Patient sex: F
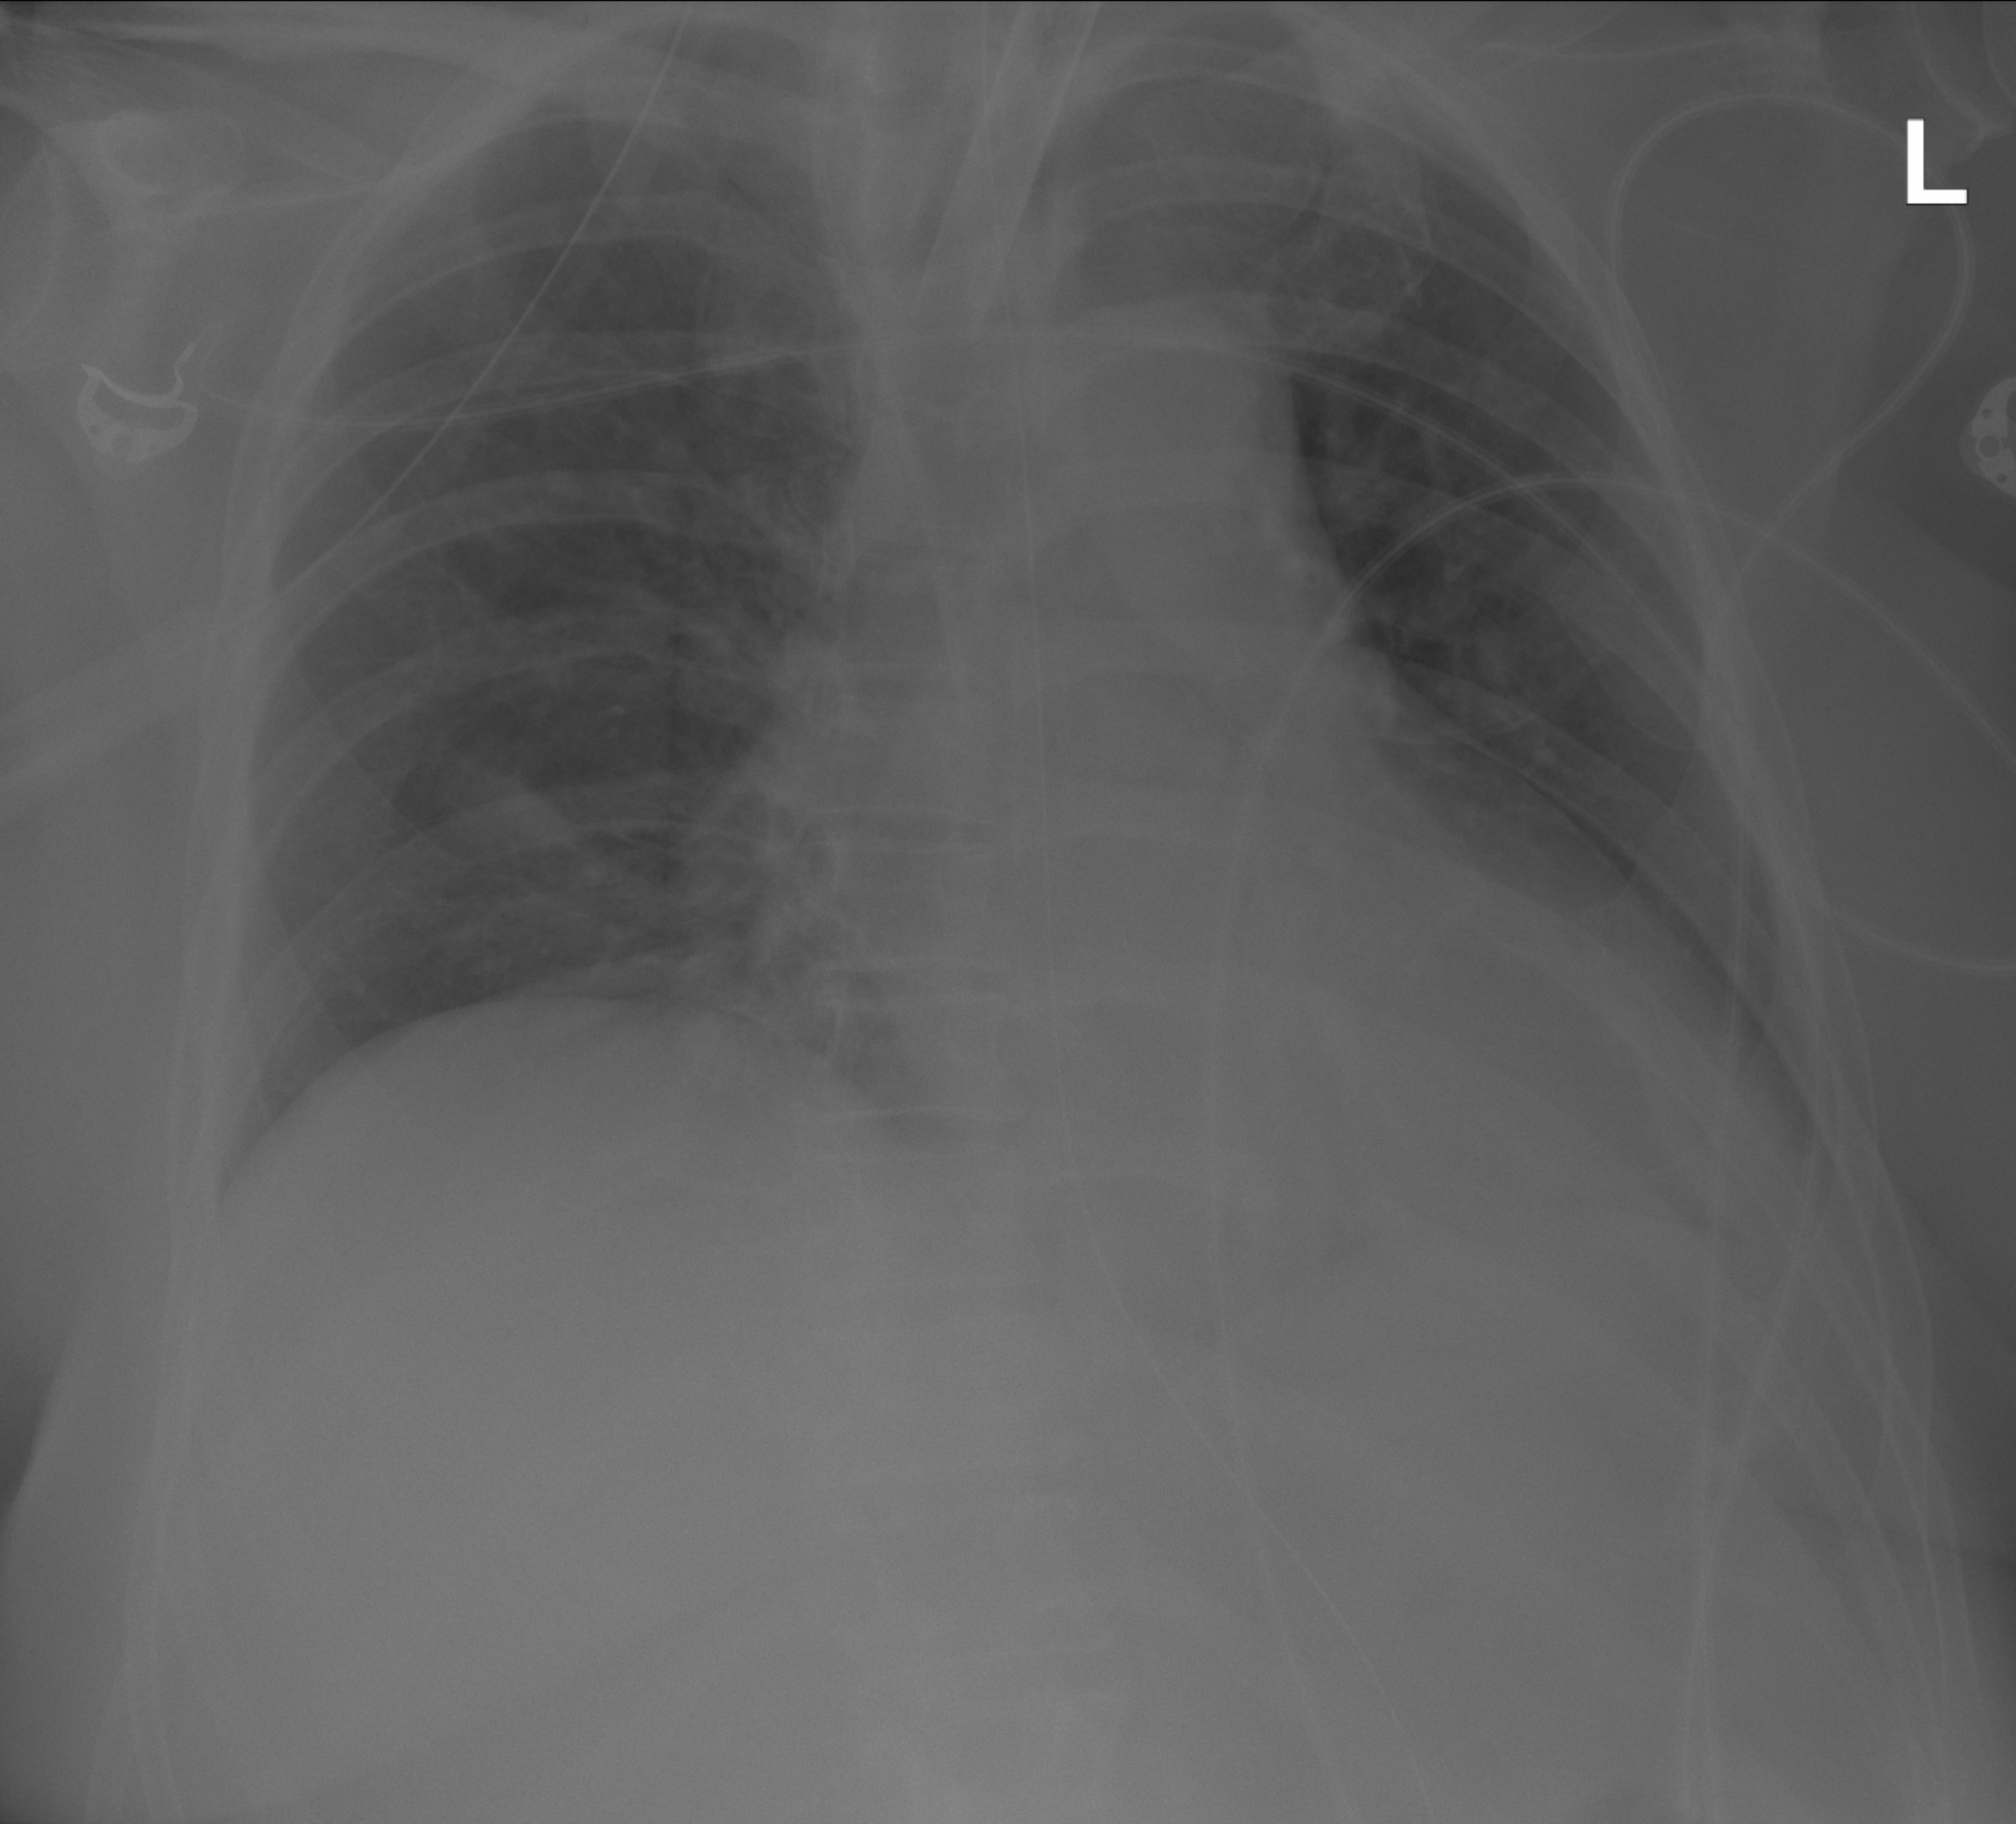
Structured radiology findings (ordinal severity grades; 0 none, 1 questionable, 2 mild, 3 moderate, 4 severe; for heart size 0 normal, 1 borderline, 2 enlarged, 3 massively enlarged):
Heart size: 0
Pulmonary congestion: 0
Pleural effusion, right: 0
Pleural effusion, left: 2
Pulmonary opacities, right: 0
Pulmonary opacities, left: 0
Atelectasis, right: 2
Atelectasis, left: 0